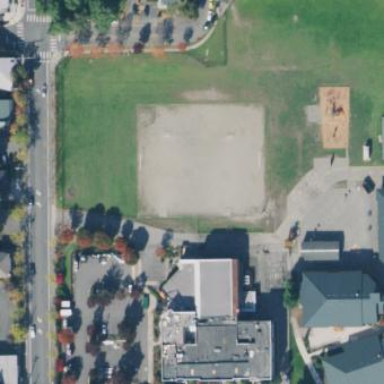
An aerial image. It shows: Soccer pitch for leisureland activities.